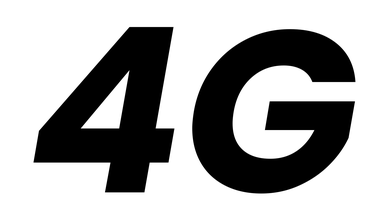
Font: Poppins-BoldItalic